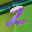
Label: 2